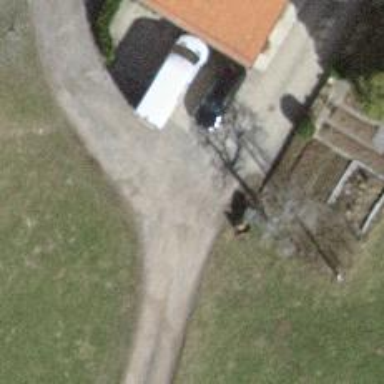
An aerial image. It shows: Driveway.